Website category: camera
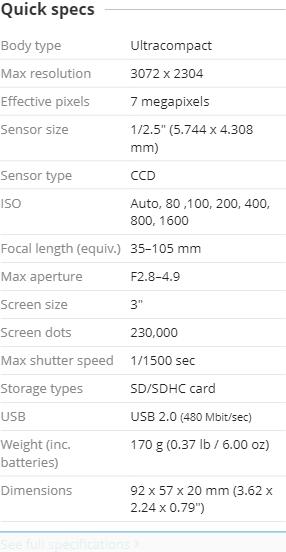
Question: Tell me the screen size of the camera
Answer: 3

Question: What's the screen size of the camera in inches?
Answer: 3

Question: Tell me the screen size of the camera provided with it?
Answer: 3

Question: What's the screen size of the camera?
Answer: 3

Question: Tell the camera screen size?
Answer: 3

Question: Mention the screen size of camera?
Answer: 3

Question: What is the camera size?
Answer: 3

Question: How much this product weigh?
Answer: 170 g (0.37 lb / 6.00 oz )

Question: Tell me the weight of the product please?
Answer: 170 g (0.37 lb / 6.00 oz )

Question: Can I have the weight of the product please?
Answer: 170 g (0.37 lb / 6.00 oz )

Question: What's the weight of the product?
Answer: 170 g (0.37 lb / 6.00 oz )

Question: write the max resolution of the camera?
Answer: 3072 x 2304

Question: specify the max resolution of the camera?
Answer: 3072 x 2304

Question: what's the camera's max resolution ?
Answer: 3072 x 2304

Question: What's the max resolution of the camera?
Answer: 3072 x 2304

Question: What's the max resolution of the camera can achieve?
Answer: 3072 x 2304

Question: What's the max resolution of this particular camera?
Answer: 3072 x 2304

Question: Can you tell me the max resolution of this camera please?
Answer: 3072 x 2304

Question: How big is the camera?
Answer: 92 x 57 x 20 mm (3.62 x 2.24 x 0.79 )

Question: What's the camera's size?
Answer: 92 x 57 x 20 mm (3.62 x 2.24 x 0.79 )

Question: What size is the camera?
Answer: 92 x 57 x 20 mm (3.62 x 2.24 x 0.79 )

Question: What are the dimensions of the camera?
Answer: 92 x 57 x 20 mm (3.62 x 2.24 x 0.79 )

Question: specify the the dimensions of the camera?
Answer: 92 x 57 x 20 mm (3.62 x 2.24 x 0.79 )

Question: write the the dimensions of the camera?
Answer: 92 x 57 x 20 mm (3.62 x 2.24 x 0.79 )

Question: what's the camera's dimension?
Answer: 92 x 57 x 20 mm (3.62 x 2.24 x 0.79 )